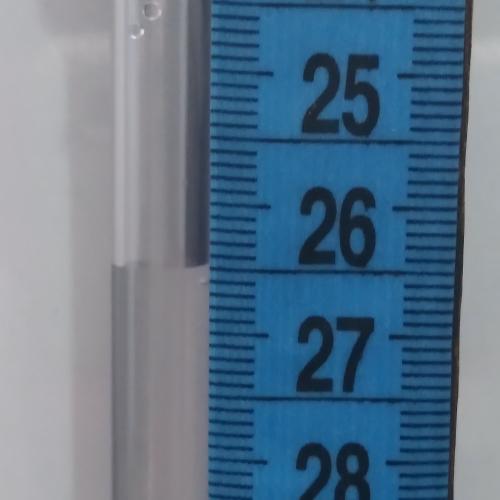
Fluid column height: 26.5 cm